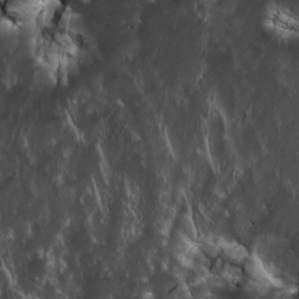
Label: non_frost